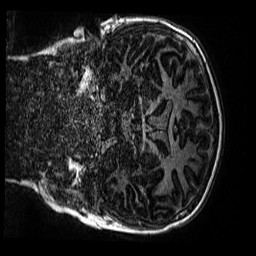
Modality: MP2RAGE
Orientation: coronal
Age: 9
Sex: male
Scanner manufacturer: siemens
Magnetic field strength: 3 T
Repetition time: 4 s
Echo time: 0.00299 s